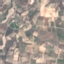
Label: PermanentCrop